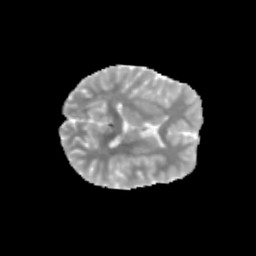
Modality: MD
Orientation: axial
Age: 12
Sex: male
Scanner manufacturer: siemens
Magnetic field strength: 3 T
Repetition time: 3.8 s
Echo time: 0.07 s